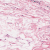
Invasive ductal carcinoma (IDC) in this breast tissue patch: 0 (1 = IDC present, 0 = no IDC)